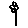
Label: flower